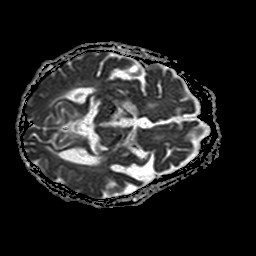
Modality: ADC
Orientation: axial
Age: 86
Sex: female
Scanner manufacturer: philips
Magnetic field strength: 1.5 T
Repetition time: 3.547 s
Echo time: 0.09411 s